Question: Can you please tell me which tools do I need for creating this kind of round edged menu bars.

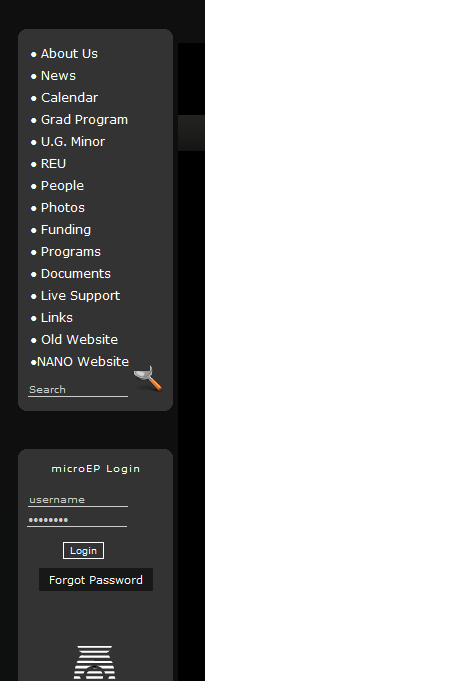
Answer: You can use any tool you want : <URL>